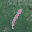
Label: 1